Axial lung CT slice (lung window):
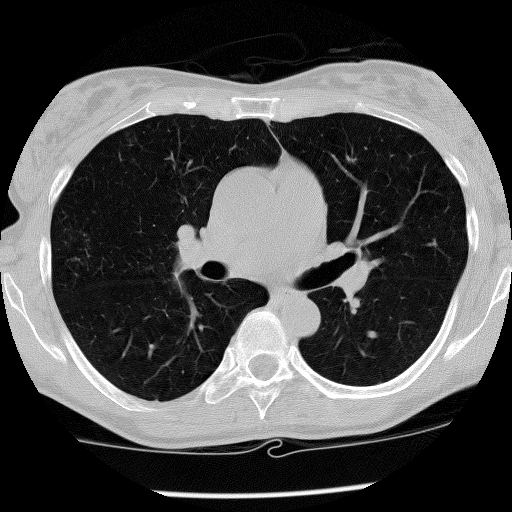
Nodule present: no